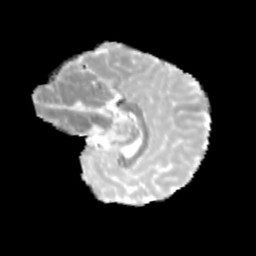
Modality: MD
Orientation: sagittal
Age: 12
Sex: female
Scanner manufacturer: siemens
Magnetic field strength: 3 T
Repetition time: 3.8 s
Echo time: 0.07 s